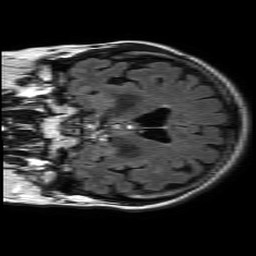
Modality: FLAIR
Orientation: coronal
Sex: female
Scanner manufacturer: philips
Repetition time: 11 s
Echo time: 0.125 s